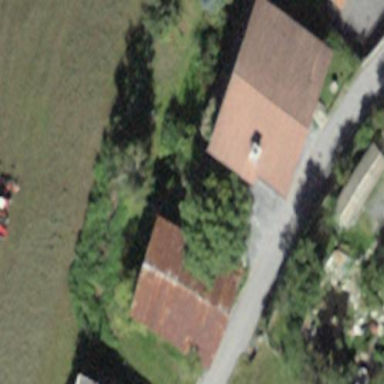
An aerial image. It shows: Shed.